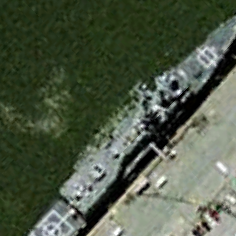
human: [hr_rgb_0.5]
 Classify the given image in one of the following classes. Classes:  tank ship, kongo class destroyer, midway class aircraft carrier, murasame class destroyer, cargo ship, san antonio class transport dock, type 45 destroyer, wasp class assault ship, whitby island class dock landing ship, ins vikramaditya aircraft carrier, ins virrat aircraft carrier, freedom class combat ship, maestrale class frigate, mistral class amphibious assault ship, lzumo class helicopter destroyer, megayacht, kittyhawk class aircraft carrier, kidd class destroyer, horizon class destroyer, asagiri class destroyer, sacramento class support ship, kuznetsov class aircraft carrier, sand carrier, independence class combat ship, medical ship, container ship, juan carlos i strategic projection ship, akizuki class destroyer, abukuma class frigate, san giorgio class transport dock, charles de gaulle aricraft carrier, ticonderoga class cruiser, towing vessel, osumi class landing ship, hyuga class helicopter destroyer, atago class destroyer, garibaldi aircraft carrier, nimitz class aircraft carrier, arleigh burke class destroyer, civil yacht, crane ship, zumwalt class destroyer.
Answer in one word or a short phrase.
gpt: Ticonderoga class cruiser